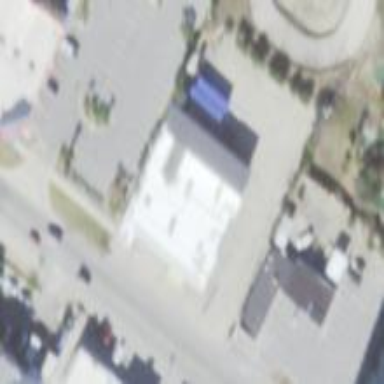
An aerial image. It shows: Amusement arcade building.